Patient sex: M
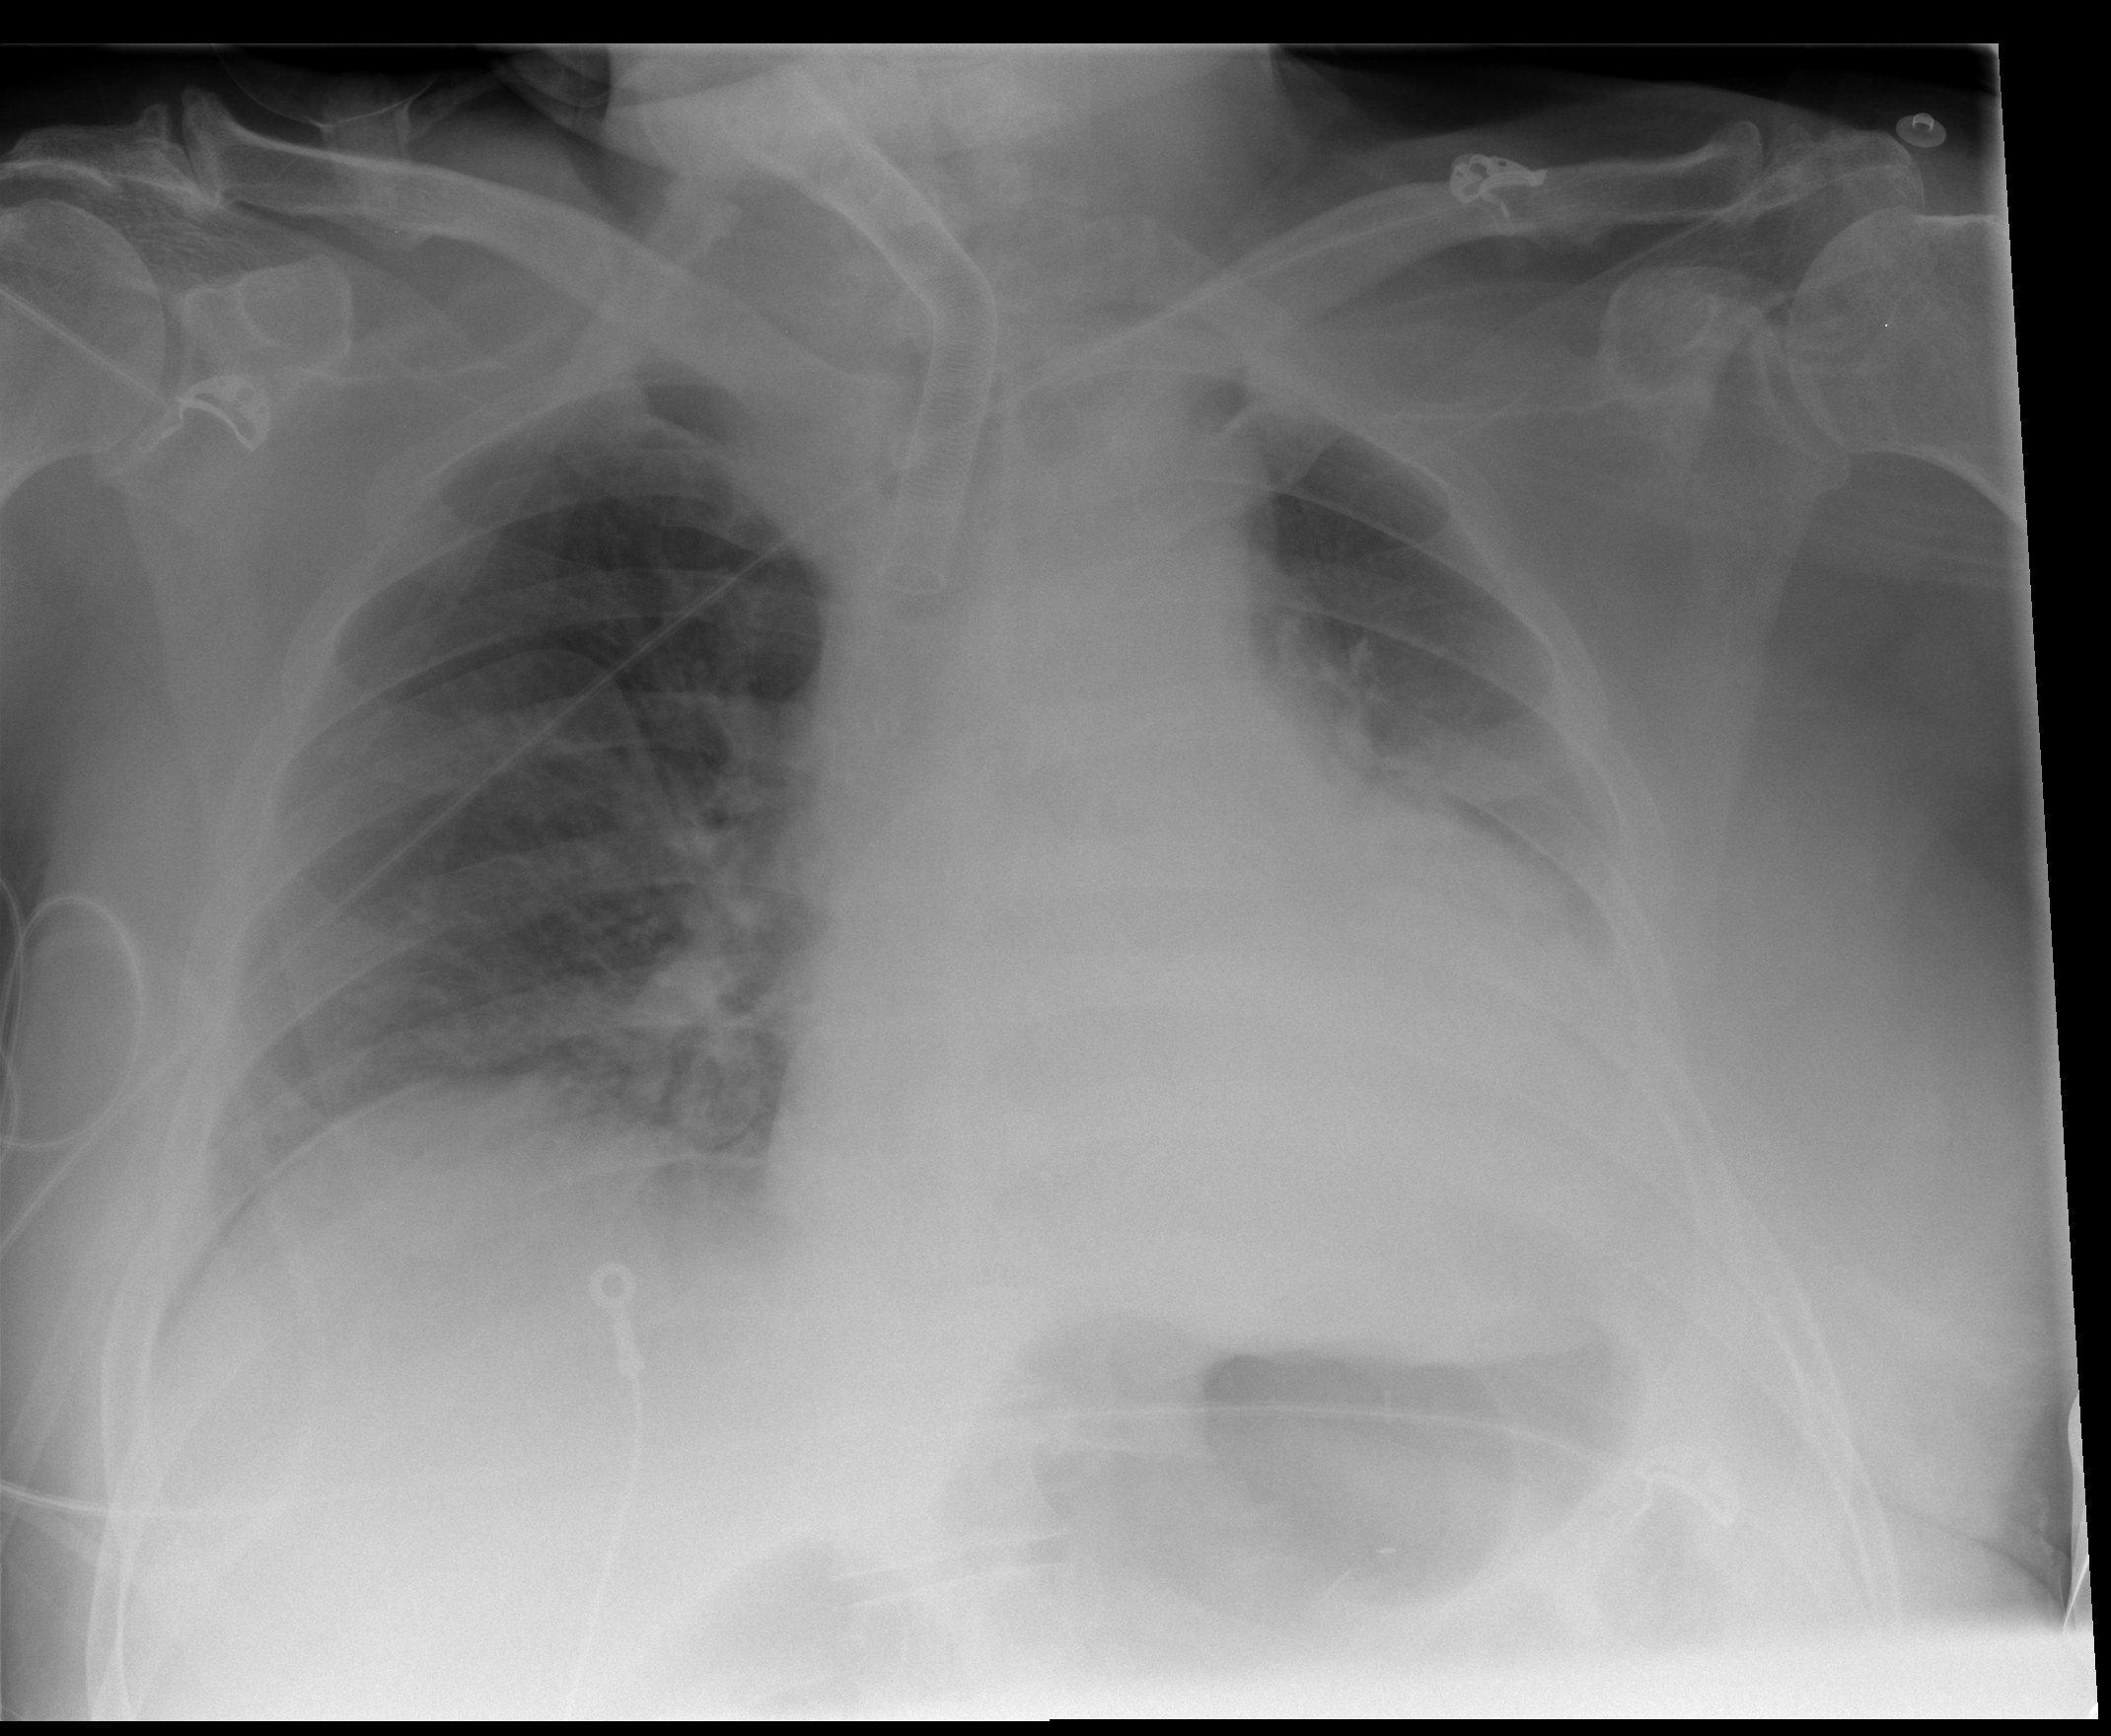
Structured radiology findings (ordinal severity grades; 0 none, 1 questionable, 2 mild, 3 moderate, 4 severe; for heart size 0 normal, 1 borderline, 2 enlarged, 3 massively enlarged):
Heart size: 3
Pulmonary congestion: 3
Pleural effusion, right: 0
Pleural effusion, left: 3
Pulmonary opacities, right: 2
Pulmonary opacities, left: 1
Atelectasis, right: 2
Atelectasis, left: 2